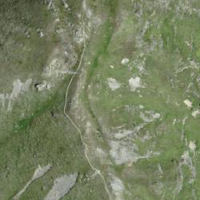
EUNIS habitat code: 31
Species observed at this site:
Calluna vulgaris